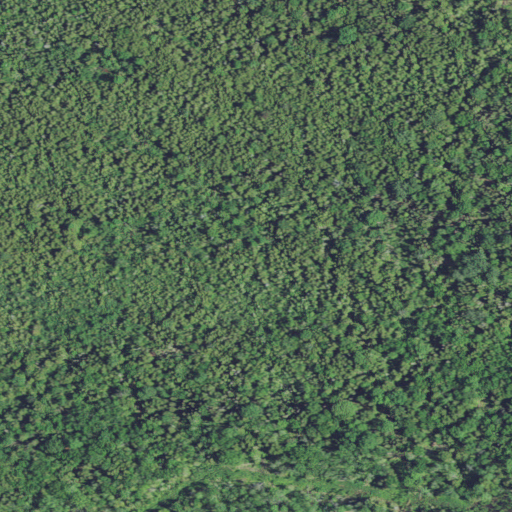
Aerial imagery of dune(s) in Michigan named Sawyer Point Dune and Swale Complex (Possible) containing woody wetlands, evergreen forest, and mixed forest